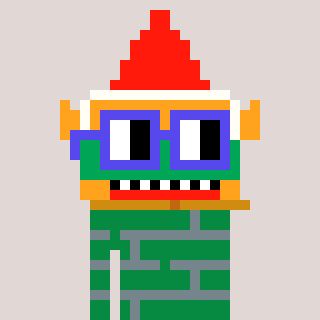
a pixel art character with square blue glasses, a gnome-shaped head and a green-colored body on a warm background